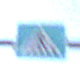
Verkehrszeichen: FussgaengerueberwegLinks
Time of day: SunriseSunset
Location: Outdoor (Nature)
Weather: Clear
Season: NotSpecified
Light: Natural